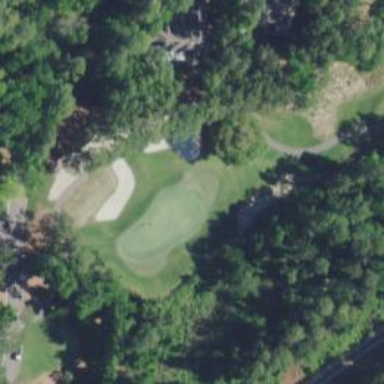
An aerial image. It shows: View of golf hole.